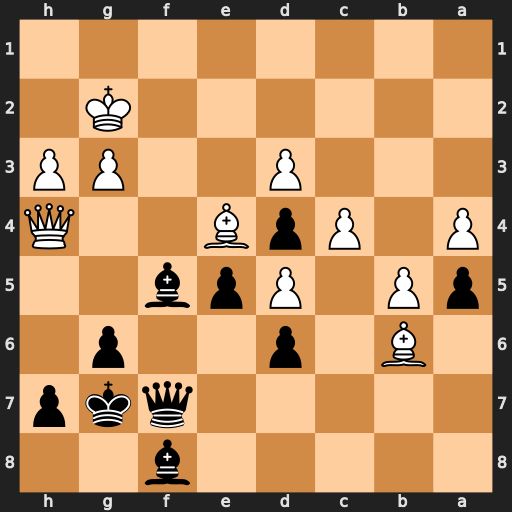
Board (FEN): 5b2/5qkp/1B1p2p1/pP1Ppb2/P1PpB2Q/3P2PP/6K1/8
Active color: b
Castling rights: -
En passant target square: -
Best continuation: Be7 Qg4 Bxg4